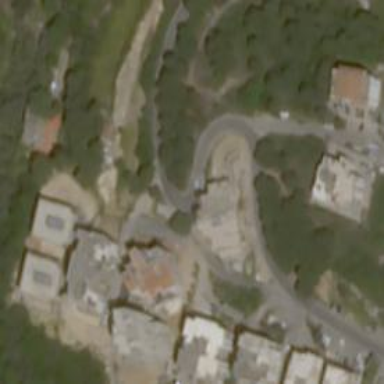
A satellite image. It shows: Residential road.